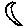
Label: moon